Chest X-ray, PA view. Patient: 67 years old, sex F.
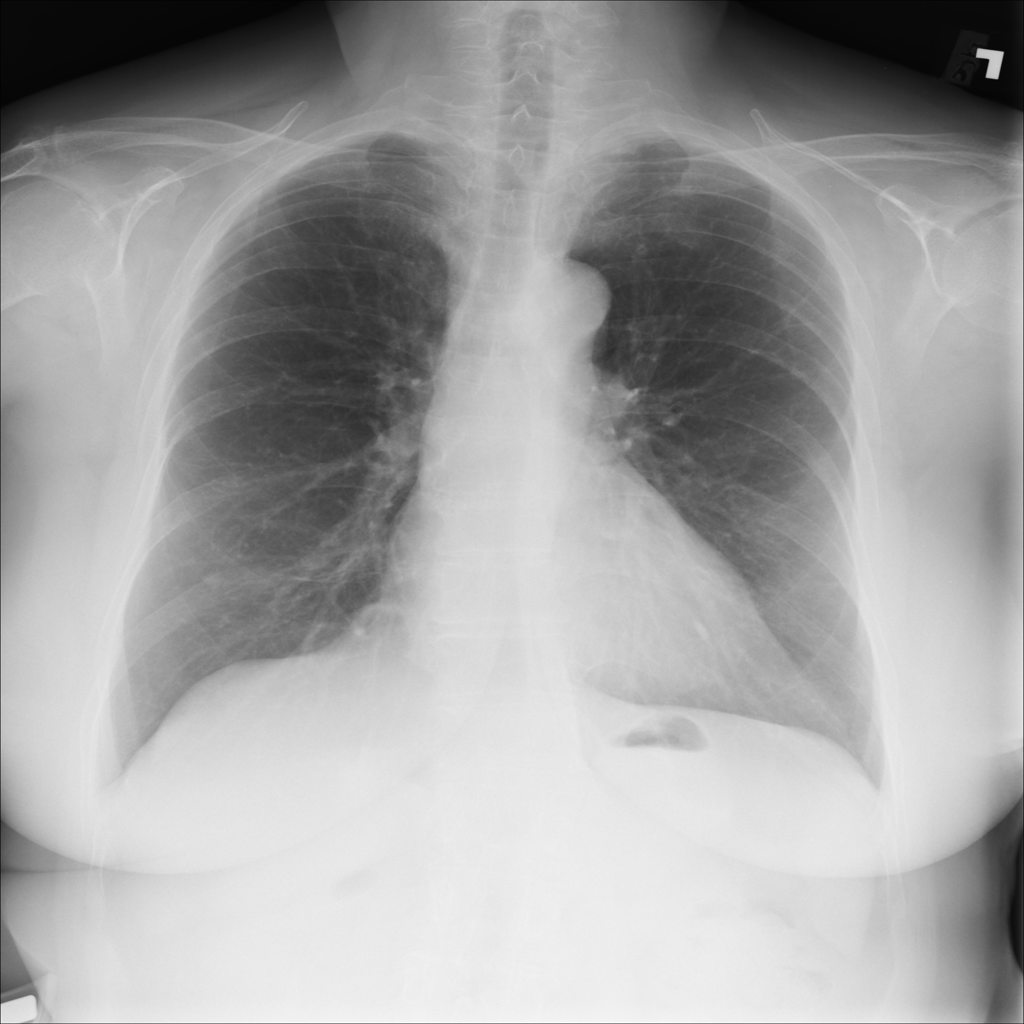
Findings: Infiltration